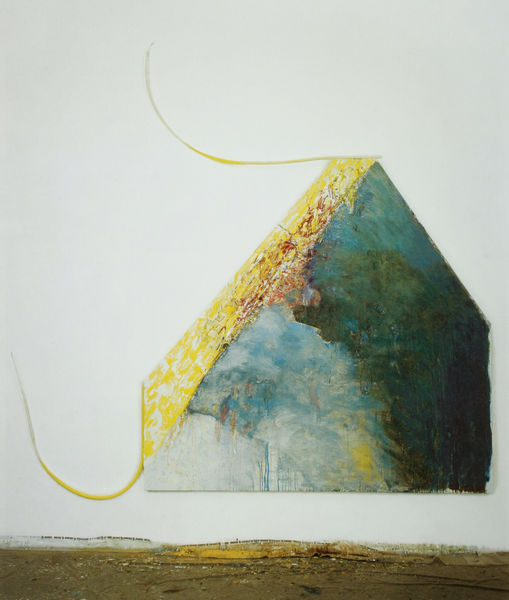
Titel: an der Schwelle zu Heliopolis - an jedem der Ufer ein anderes Bild
Künstler: Gerhard Hoehme
Standort: Düsseldorf
Institution: Gerhard und Magarete Hoehme-Stiftung
Schlagwörter: blau, dreieck, gelb, grün, landschaft, braun, grau, holz, orange, schwarz, türkis, haus, wolke, malerei, horizont, land, abstrakt, modern, farbe, gris, jaune, marron, vert, faden, plastik, marmoriert, striche, kante, schweben, form, blanc, noir, fragment, maserung, maison, blanche, sombre, käse, bänder, soleil, bois, paysage, bleu, carreau, toit, abstrait, trait, papier, aurore, deux, mur, couche, jeune, forme, formes, geometrique, lignes, triangle, lineaire, aube, moderne, modernité, art, surrealisme, abstract, abstracte, anguleux, baraque, bavure, bord, collage, coller, contemporain, degradé, fil, fome, heune, jugensdtil, migne, peinture et sculpture, polygone, rien, sable, schwegen, sol, spanholzstruktur, suspension, tranche, vide